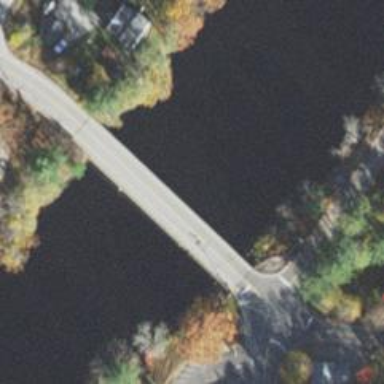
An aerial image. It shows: Asphalt tertiary road on bridge.